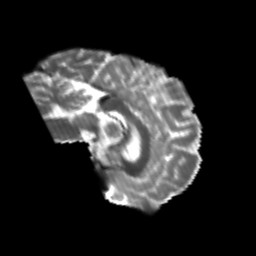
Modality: T2w
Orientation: sagittal
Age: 26
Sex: male
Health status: healthy
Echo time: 0.074 s